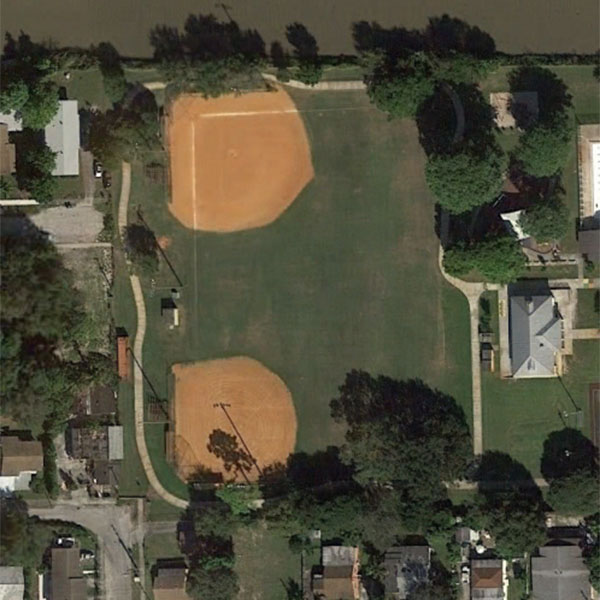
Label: BaseballField